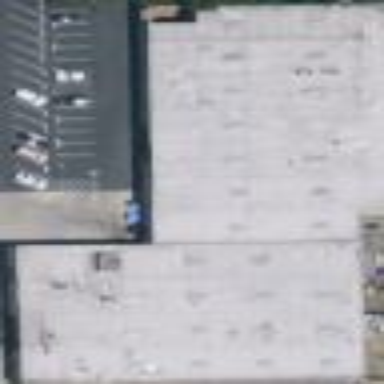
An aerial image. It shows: Industrial building.